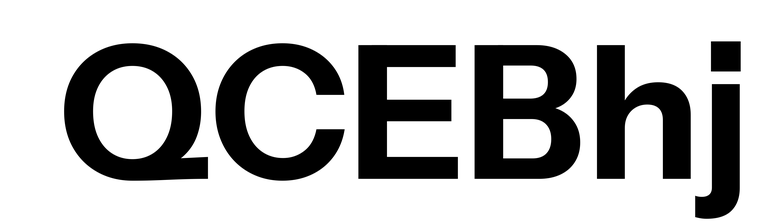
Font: InstrumentSans_Bold